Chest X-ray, AP view. Patient: 11 years old, sex F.
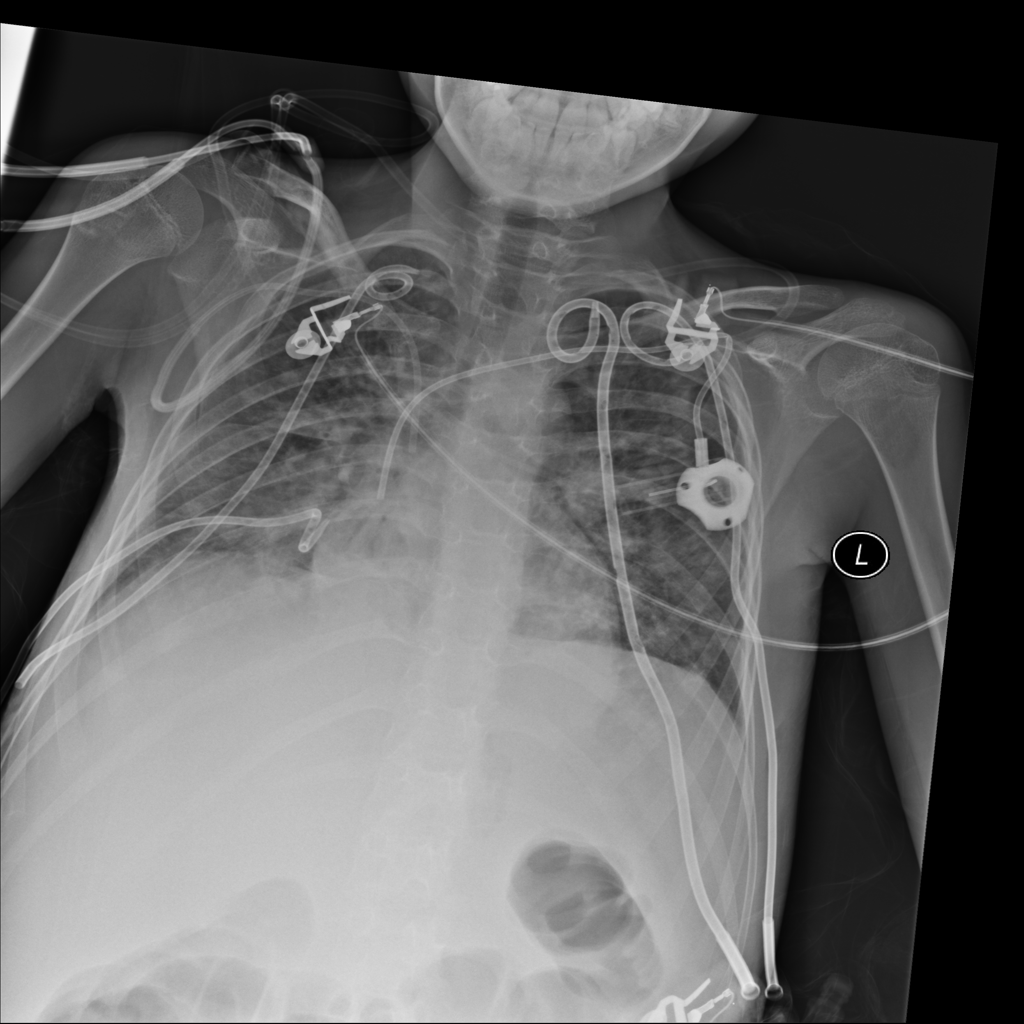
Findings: No Finding